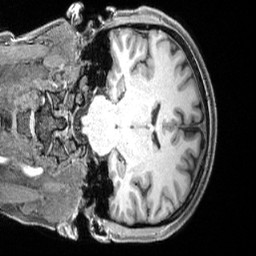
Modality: T1w
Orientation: coronal
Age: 39
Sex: female
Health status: ill
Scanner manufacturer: siemens
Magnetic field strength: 3 T
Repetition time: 2.4 s
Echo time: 0.00222 s